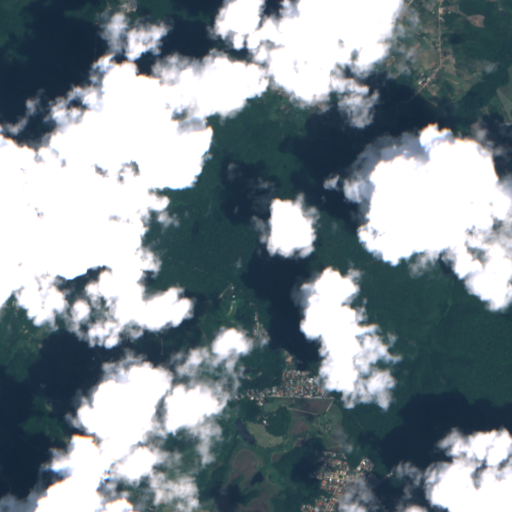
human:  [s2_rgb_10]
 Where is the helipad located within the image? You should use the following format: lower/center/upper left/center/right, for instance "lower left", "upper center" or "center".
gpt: The helipad is located in the center of the image.
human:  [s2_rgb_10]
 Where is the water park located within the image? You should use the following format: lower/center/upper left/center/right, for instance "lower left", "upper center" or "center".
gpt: The water park is located in the lower center of the image.
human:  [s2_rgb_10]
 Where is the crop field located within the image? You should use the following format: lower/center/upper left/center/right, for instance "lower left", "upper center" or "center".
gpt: There is no crop field in the image.